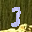
Label: 3